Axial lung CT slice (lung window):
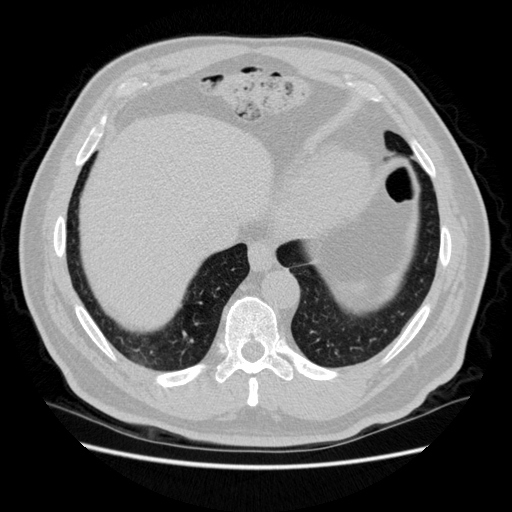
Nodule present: no